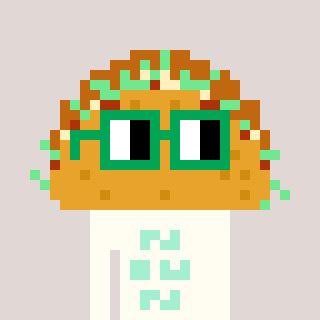
a pixel art character with square green glasses, a taco-shaped head and a grayscale-colored body on a warm background